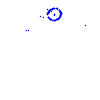
Particle: kaon